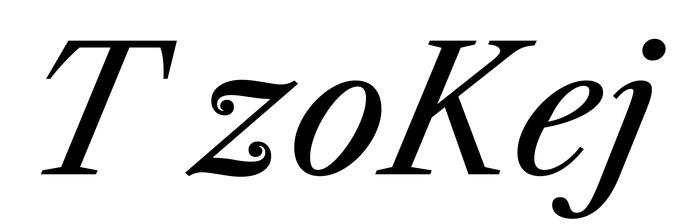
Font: LibreCaslonText-Italic_Italic